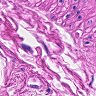
Metastatic tissue present: no